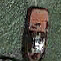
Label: Towing_vessel